Question: I am training a Capsule Network with both encoder and decoder part. It works perfectly fine with all the classes (10 classes) of the MNIST data set. But when I am extracting a single class say (class 0 or class 5) and then training the capsule network, the reconstruction of the image is very poor.
Where do I need to change the network setting, or do I have an error in my data preparation?
I tried:
1. I changed the total class from 10 (for ten digits to 1 for 1 digit and even for 2 for 2 digits).
2. When I am using the default MNIST dataset, I am getting no error or tensor size, but when I am extracting a particular class and then passing it into the network, I am facing issues like a) Dimensional Issues b) Float tensor warning.
I fixed these things but manually adding a dimension and converting the data to data.float().cuda() tensor. I did this for both the case i.e when I am using the 10 Digit Capsules and when I am using the 1 Digit Capsules for training a single class digit.
But after this, the network is running fine, but I am getting really blurred and poor reconstructions. While when I am training the whole MNIST dataset without extracting any class and passing it to the network, it doesn't throw any error and the reconstruction works really fine.
I would love to share the more detail and other parts of the code -
'''
import numpy as np
import torch
import torch.nn as nn
import torch.nn.functional as F
from torch.autograd import Variable
from torch.optim import Adam
from torchvision import datasets, transforms
USE_CUDA = True
### **Here we prepare the data for the complete 10 class digit training**###
class Mnist:
def __init__(self, batch_size):
dataset_transform = transforms.Compose([
transforms.ToTensor(),
transforms.Normalize((0.1307,), (0.3081,))
])
train_dataset = datasets.MNIST('../data', train=True, download=True, transform=dataset_transform)
test_dataset = datasets.MNIST('../data', train=False, download=True, transform=dataset_transform)
self.train_loader = torch.utils.data.DataLoader(train_dataset, batch_size=batch_size, shuffle=True)
self.test_loader = torch.utils.data.DataLoader(test_dataset, batch_size=batch_size, shuffle=True)
## **Here is my code for extracting a single class digit extraction**##
class Mnist:
def __init__(self,batch_size):
dataset_transform = transforms.Compose([
transforms.ToTensor(),
transforms.Normalize((0.1307,), (0.3081,))
])
train_mnist = datasets.MNIST("../data", train=True)
test_mnist = datasets.MNIST("../data", train= False)
train_image, train_label = train_mnist.train_data, train_mnist.train_labels
test_image, test_label = test_mnist.test_data, test_mnist.test_labels
train_0, test_0 = [train_image[key] for (key, label) in enumerate(train_label) if int(label) == 5],[test_image[key] for (key, label) in enumerate(test_label) if int(label) == 5]
train_label_0, test_label_0 = zero__train = [train_label[key] for (key, label) in enumerate(train_label) if int(label) == 5],[test_label[key] for (key, label) in enumerate(test_label) if int(label) == 5]
train_dataset = tuple(zip(train_0, train_label_0))
test_dataset = tuple(zip(test_0, test_label_0))
self.train_loader = torch.utils.data.DataLoader(train_dataset, batch_size=batch_size, shuffle=True)
self.test_loader = torch.utils.data.DataLoader(test_dataset, batch_size=batch_size, shuffle=True)
# Here is the main code for the capsule training.
''' The below code is used for training the 1 class but using the 10 Digit capsules
'''
class ConvLayer(nn.Module):
def __init__(self, in_channels=1, out_channels=256, kernel_size=9):
super(ConvLayer, self).__init__()
self.conv = nn.Conv2d(in_channels=in_channels,
out_channels=out_channels,
kernel_size=kernel_size,
stride=1
)
def forward(self, x):
return F.relu(self.conv(x))
class PrimaryCaps(nn.Module):
def __init__(self, num_capsules=8, in_channels=256, out_channels=32, kernel_size=9):
super(PrimaryCaps, self).__init__()
self.capsules = nn.ModuleList([
nn.Conv2d(in_channels=in_channels, out_channels=out_channels, kernel_size=kernel_size, stride=2, padding=0)
for _ in range(num_capsules)])
def forward(self, x):
u = [capsule(x) for capsule in self.capsules]
u = torch.stack(u, dim=1)
u = u.view(x.size(0), 32 * 6 * 6, -1)
return self.squash(u)
def squash(self, input_tensor):
squared_norm = (input_tensor ** 2).sum(-1, keepdim=True)
output_tensor = squared_norm * input_tensor / ((1. + squared_norm) * torch.sqrt(squared_norm))
return output_tensor
class DigitCaps(nn.Module):
def __init__(self, num_capsules=10, num_routes=32 * 6 * 6, in_channels=8, out_channels=16):
super(DigitCaps, self).__init__()
self.in_channels = in_channels
self.num_routes = num_routes
self.num_capsules = num_capsules
self.W = nn.Parameter(torch.randn(1, num_routes, num_capsules, out_channels, in_channels))
def forward(self, x):
batch_size = x.size(0)
x = torch.stack([x] * self.num_capsules, dim=2).unsqueeze(4)
# print(f"x at epoch {epoch} is equal to : {x}")
W = torch.cat([self.W] * batch_size, dim=0)
# print(f"W at epoch {epoch} is equal to : {W}")
u_hat = torch.matmul(W, x)
# print(f"u_hatat epoch {epoch} is equal to : {u_hat}")
b_ij = Variable(torch.zeros(1, self.num_routes, self.num_capsules, 1))
if USE_CUDA:
b_ij = b_ij.cuda()
# print(f"b_ij at epoch {epoch} is equal to : {b_ij}")
num_iterations = 3
for iteration in range(num_iterations):
c_ij = F.softmax(b_ij, dim =1)
c_ij = torch.cat([c_ij] * batch_size, dim=0).unsqueeze(4)
s_j = (c_ij * u_hat).sum(dim=1, keepdim=True)
v_j = self.squash(s_j)
# print(f"b_ij at iteration {iteration} is equal to : {b_ij}")
if iteration < num_iterations - 1:
a_ij = torch.matmul(u_hat.transpose(3, 4), torch.cat([v_j] * self.num_routes, dim=1))
b_ij = b_ij + a_ij.squeeze(4).mean(dim=0, keepdim=True)
return v_j.squeeze(1)
def squash(self, input_tensor):
squared_norm = (input_tensor ** 2).sum(-1, keepdim=True)
output_tensor = squared_norm * input_tensor / ((1. + squared_norm) * torch.sqrt(squared_norm))
return output_tensor
class Decoder(nn.Module):
def __init__(self):
super(Decoder, self).__init__()
self.reconstraction_layers = nn.Sequential(
nn.Linear(16 * 10, 512),
nn.ReLU(inplace=True),
nn.Linear(512, 1024),
nn.ReLU(inplace=True),
nn.Linear(1024, 784),
nn.Sigmoid()
)
def forward(self, x, data):
classes = torch.sqrt((x ** 2).sum(2))
classes = F.softmax(classes, dim =1)
_, max_length_indices = classes.max(dim=1)
masked = Variable(torch.sparse.torch.eye(10))
if USE_CUDA:
masked = masked.cuda()
masked = masked.index_select(dim=0, index=max_length_indices.squeeze(1).data)
reconstructions = self.reconstraction_layers((x * masked[:, :, None, None]).view(x.size(0), -1))
reconstructions = reconstructions.view(-1, 1, 28, 28)
return reconstructions, masked
class CapsNet(nn.Module):
def __init__(self):
super(CapsNet, self).__init__()
self.conv_layer = ConvLayer()
self.primary_capsules = PrimaryCaps()
self.digit_capsules = DigitCaps()
self.decoder = Decoder()
self.mse_loss = nn.MSELoss()
def forward(self, data):
output = self.digit_capsules(self.primary_capsules(self.conv_layer(data)))
reconstructions, masked = self.decoder(output, data)
return output, reconstructions, masked
def loss(self, data, x, target, reconstructions):
return self.margin_loss(x, target) + self.reconstruction_loss(data, reconstructions)
# return self.reconstruction_loss(data, reconstructions)
def margin_loss(self, x, labels, size_average=True):
batch_size = x.size(0)
v_c = torch.sqrt((x**2).sum(dim=2, keepdim=True))
left = F.relu(0.9 - v_c).view(batch_size, -1)
right = F.relu(v_c - 0.1).view(batch_size, -1)
# print(f"shape of labels, left and right respectively - {labels.size(), left.size(), right.size()}")
loss = labels * left + 0.5 * (1.0 - labels) * right
loss = loss.sum(dim=1).mean()
return loss
def reconstruction_loss(self, data, reconstructions):
loss = self.mse_loss(reconstructions.view(reconstructions.size(0), -1), data.view(reconstructions.size(0), -1))
return loss*0.0005
capsule_net = CapsNet()
if USE_CUDA:
capsule_net = capsule_net.cuda()
optimizer = Adam(capsule_net.parameters())
capsule_net
##### Here is the problem while training####
batch_size = 100
mnist = Mnist(batch_size)
n_epochs = 5
for epoch in range(n_epochs):
capsule_net.train()
train_loss = 0
for batch_id, (data, target) in enumerate(mnist.train_loader):
target = torch.eye(10).index_select(dim=0, index=target)
data, target = Variable(data), Variable(target)
if USE_CUDA:
data, target = data.cuda(), target.cuda()
data, target = data.float().cuda(), target.float().cuda() # Here I changed the data to float and it's required only when I am using my extracted dataset for a single class
data = data[:,:,:] # Use this when 1st MNist data is used
# data = data[:,None,:,:] # Use this when I am using my extracted single class digits
optimizer.zero_grad()
output, reconstructions, masked = capsule_net(data)
loss = capsule_net.loss(data, output, target, reconstructions)
loss.backward()
optimizer.step()
train_loss += loss.item()
# if batch_id % 100 == 0:
# print ("train accuracy:", sum(np.argmax(masked.data.cpu().numpy(), 1) ==
# np.argmax(target.data.cpu().numpy(), 1)) / float(batch_size))
print (train_loss / len(mnist.train_loader))
I used this to see the main data as image and the reconstructed image
import matplotlib
import matplotlib.pyplot as plt
def plot_images_separately(images):
"Plot the six MNIST images separately."
fig = plt.figure()
for j in range(1, 10):
ax = fig.add_subplot(1, 10, j)
ax.matshow(images[j-1], cmap = matplotlib.cm.binary)
plt.xticks(np.array([]))
plt.yticks(np.array([]))
plt.show()
plot_images_separately(data[:10,0].data.cpu().numpy())
plot_images_separately(reconstructions[:10,0].data.cpu().numpy())
'''

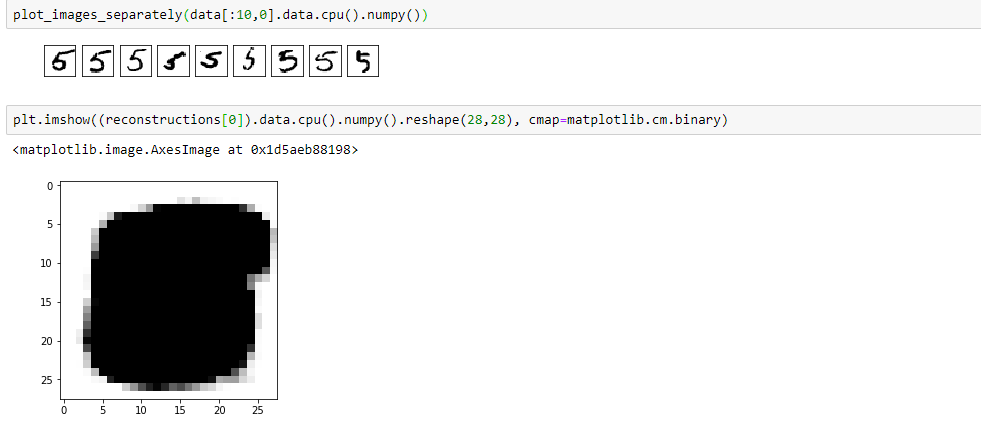
Answer: I checked the normal performing code and then the problematic one, I found that the dataset passed into the network was of not same nature. The problems were -
1. The MNIST data extracted for a single class was not transformed into tensor and no normalization was applied, although I tried passing it through the transformation.
This is what I did to fix it -
1. I created transformation objections and tensor objection and then passed by list comprehension elements to it. Below are the codes and the final output of my network - Preparing class 0 dataset (dataset for the digit 5) class Mnist: trans = transforms.ToTensor() normalize = transforms.Normalize((0.1307,), (0.3081,)) def init(self,batch_size): dataset_transform = transforms.Compose([
transforms.ToTensor(),
transforms.Normalize((0.1307,), (0.3081,))
])
trans = transforms.ToTensor()
normalize = transforms.Normalize((0.1307,), (0.3081,))
train_mnist = datasets.MNIST("../data", train=True, transform=dataset_transform)
test_mnist = datasets.MNIST("../data", train= False, transform=dataset_transform)
train_image, train_label = train_mnist.train_data, train_mnist.train_labels
test_image, test_label = test_mnist.test_data, test_mnist.test_labels
train_0, test_0 = [normalize(trans(train_image[key].unsqueeze(2).numpy())) for (key, label) in enumerate(train_label) if int(label) == 5],[test_image[key] for (key, label) in enumerate(test_label) if int(label) == 5]
train_label_0, test_label_0 = zero__train = [train_label[key] for (key, label) in enumerate(train_label) if int(label) == 5],[test_label[key] for (key, label) in enumerate(test_label) if int(label) == 5]
train_dataset = tuple(zip(train_0, train_label_0))
test_dataset = tuple(zip(test_0, test_label_0))
self.train_loader = torch.utils.data.DataLoader(train_dataset, batch_size=batch_size, shuffle=True)
self.test_loader = torch.utils.data.DataLoader(test_dataset, batch_size=batch_size, shuffle=True)
<URL>